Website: home-depot
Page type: customer-info-address
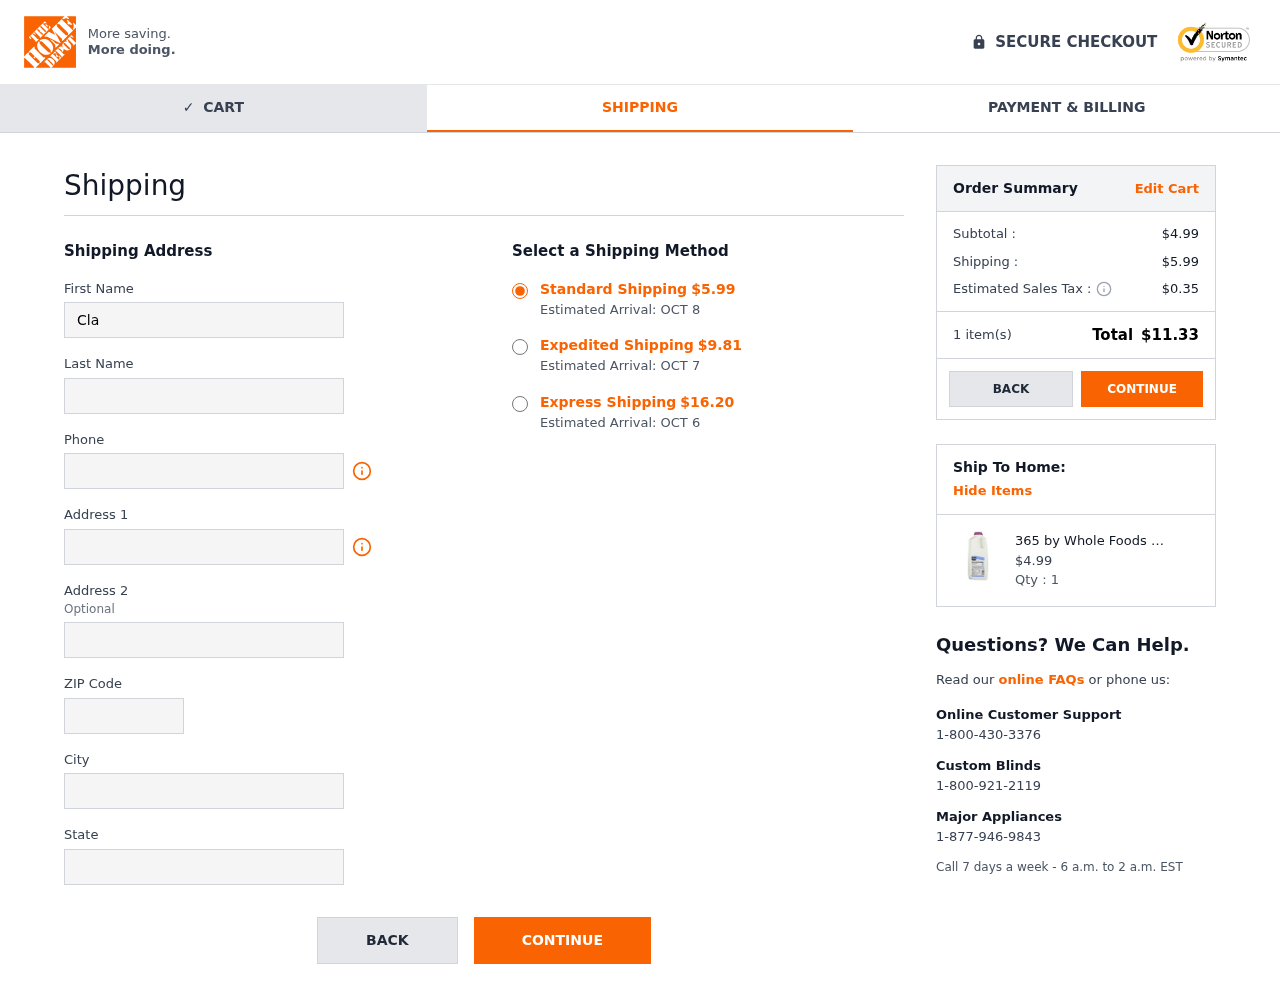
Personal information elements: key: PII_CITY
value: Elizabethfort
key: PII_FIRSTNAME
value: Claire
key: PII_LASTNAME
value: Herrera
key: PII_PHONE
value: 6788959047
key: PII_POSTCODE
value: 50780
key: PII_STATE
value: MP
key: PII_STREET
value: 686 Robert Bridge
Product elements: key: PRODUCT1_NAME
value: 365 by Whole Foods Market, Grade A Reduced Fat Milk, 64 Fl Oz (Packaging May Vary)
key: PRODUCT1_PRICE
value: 4.99
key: PRODUCT1_QUANTITY
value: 1
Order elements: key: ORDER_SHIPPING_COST
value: $5.99
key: ORDER_DELIVERY_DATE
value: Estimated Arrival: OCT 8
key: ORDER_SHIPPING_COST_EXPEDITED
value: $9.81
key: ORDER_DELIVERY_DATE_EXPEDITED
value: Estimated Arrival: OCT 7
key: ORDER_SHIPPING_COST_EXPRESS
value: $16.20
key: ORDER_DELIVERY_DATE_EXPRESS
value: Estimated Arrival: OCT 6
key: ORDER_SUBTOTAL
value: $4.99
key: ORDER_TAX
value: $0.35
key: ORDER_NUM_ITEMS
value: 1 item(s)
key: ORDER_TOTAL
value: $11.33